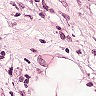
Metastatic tissue present: yes